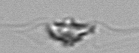
Label: Chaetoceros_didymus